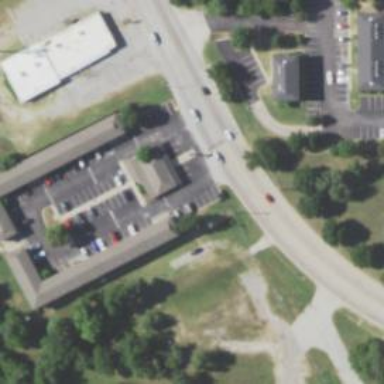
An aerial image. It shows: Parking space is available.